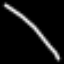
Label: line